Field crop: tomato
Growth stage: 2
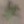
Species: solanum